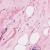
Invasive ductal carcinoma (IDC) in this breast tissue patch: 0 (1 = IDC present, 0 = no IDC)